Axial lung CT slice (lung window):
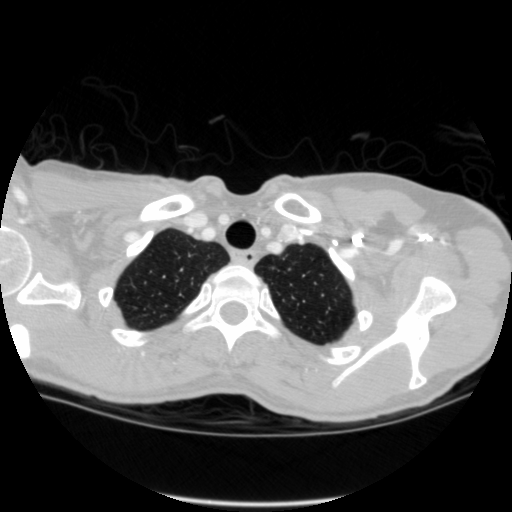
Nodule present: no